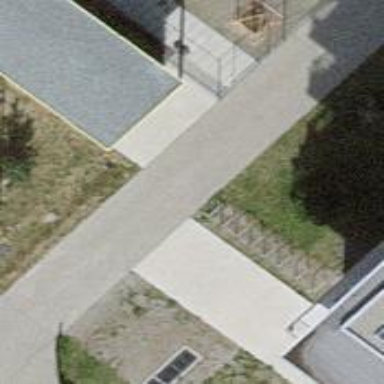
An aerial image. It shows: Bicycle parking area with stands available.